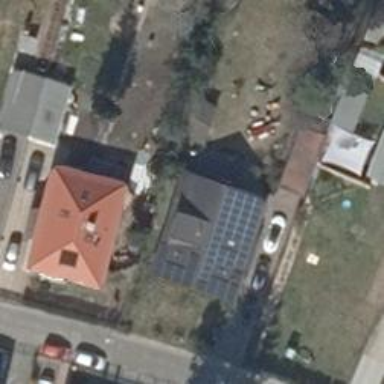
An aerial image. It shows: Detached building.